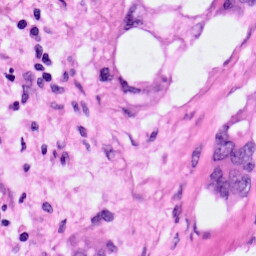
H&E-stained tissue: Pancreatic